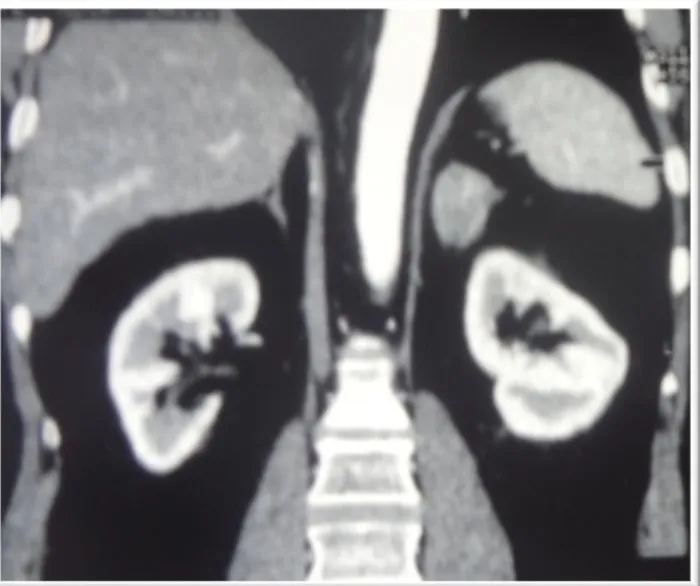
CT urogram showing left adrenal mass (case 1).
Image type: radiology (ct)